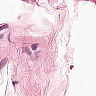
Metastatic tissue present: no